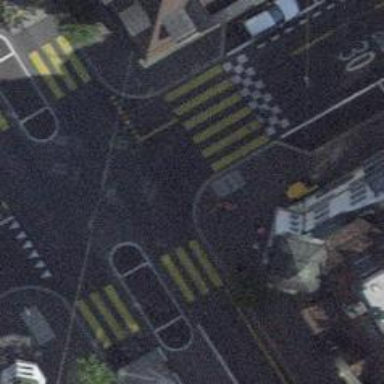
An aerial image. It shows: Uncontrolled zebra crossing with zebra markings.